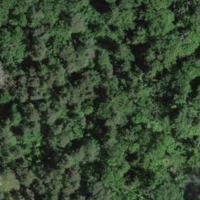
EUNIS habitat code: 44
Species observed at this site:
Convallaria majalis